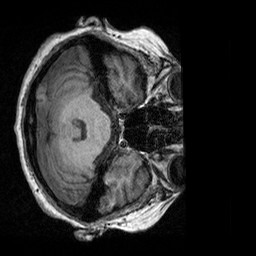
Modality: T1w
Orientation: axial
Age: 67
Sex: female
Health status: healthy
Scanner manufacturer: siemens
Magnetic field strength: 3 T
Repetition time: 2.3 s
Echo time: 0.00303 s